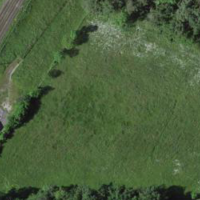
EUNIS habitat code: 44
Species observed at this site:
Aphantopus hyperantus
Melitaea diamina
Thymelicus sylvestris